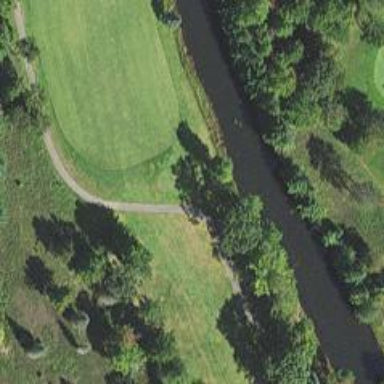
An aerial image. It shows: Golf cartpath that is also road path.